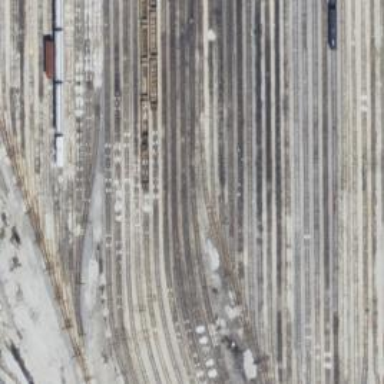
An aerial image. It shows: Railway yard used for servicing trains.